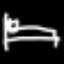
Label: bed